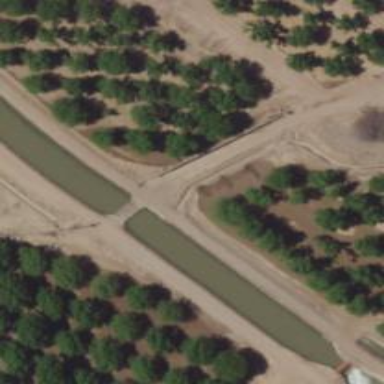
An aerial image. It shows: Culvert tunnel for canal irrigation service.